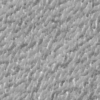
Label: not_dusty